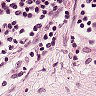
Metastatic tissue present: no